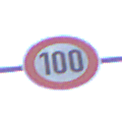
Verkehrszeichen: Geschwindigkeit100
Umgebung: Outdoor, Nature
Tageszeit: SunriseSunset
Wetter: PartlyCloudy
Licht: Natural
Jahreszeit: Autumn
Kontrast: LowContrast